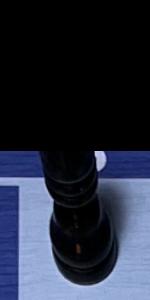
Label: Bishop_Black